Question: I have a form with that code:
'''
public Form()
{
initComponents();
try
{
File file= new File("avatar.jpg");
BufferedImage image= ImageIO.read(file);
}
catch (IOException ex)
{
System.out.println("Failed to load image");
}
}
'''
The problem is that the code always throws the IOException and enters in the catch block.
So the file isn't read.
I have created the project with Netbeans 7.2, and the directory looks like this:

What's the problem? Maybe the file shouldn't be there but in the father directory? Or what?
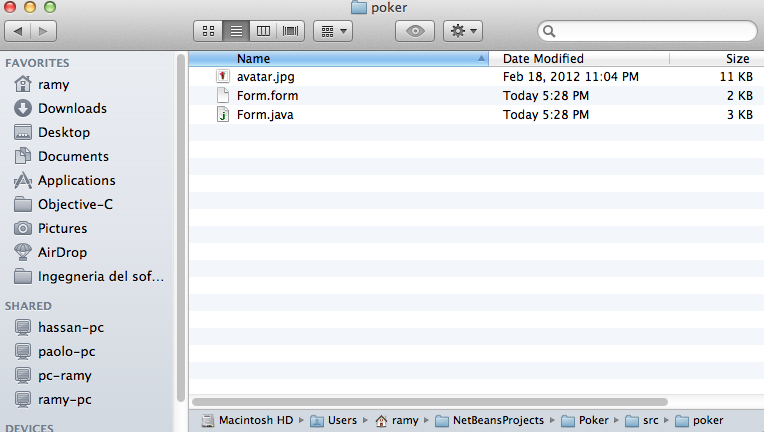
Answer: Is your image being packaged within your jar? to find this out, extract you jar file like you would an ordinary zip file and check if the image is anywhere there (normally located by . If so then you'll need to extract your image as a resource using 'getResourceAsStream()'.
It would be something like:
'''
public class Test {
private static final String absName = "/yourpackage/yourimage.jpg";
public static void main(String[] args) {
Class c=null;
try {
c = Class.forName("yourpackage.Test");//pkg is the package name in which the resource lies
} catch (Exception ex) {
// This should not happen.
}
InputStream s = c.getResourceAsStream(absName);
// do something with it.
}
public InputStream getResourceAsStream(String name) {
name = resolveName(name);
ClassLoader cl = getClassLoader();
if (cl==null) {
return ClassLoader.getSystemResourceAsStream(name); // A system class.
}
return cl.getResourceAsStream(name);
}
public java.net.URL getResource(String name) {
name = resolveName(name);
ClassLoader cl = getClassLoader();
if (cl==null) {
return ClassLoader.getSystemResource(name); // A system class.
}
return cl.getResource(name);
}
private String resolveName(String name) {
if (name == null) {
return name;
}
if (!name.startsWith("/")) {
Class c = this;
while (c.isArray()) {
c = c.getComponentType();
}
String baseName = c.getName();
int index = baseName.lastIndexOf('.');
if (index != -1) {
name = baseName.substring(0, index).replace('.', '/') + "/" + name;
}
} else {
name = name.substring(1);
}
return name;
}
}
'''
- <URL>